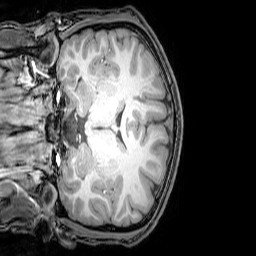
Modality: T1w
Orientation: coronal
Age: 20
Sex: male
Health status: healthy
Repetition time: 0.081 s
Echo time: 0.037 s